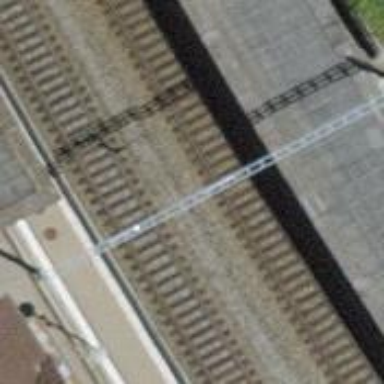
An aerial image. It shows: Stop position for public transport at railway stop.